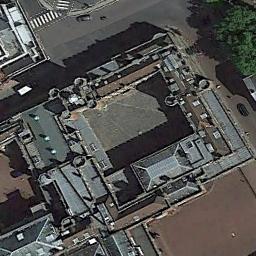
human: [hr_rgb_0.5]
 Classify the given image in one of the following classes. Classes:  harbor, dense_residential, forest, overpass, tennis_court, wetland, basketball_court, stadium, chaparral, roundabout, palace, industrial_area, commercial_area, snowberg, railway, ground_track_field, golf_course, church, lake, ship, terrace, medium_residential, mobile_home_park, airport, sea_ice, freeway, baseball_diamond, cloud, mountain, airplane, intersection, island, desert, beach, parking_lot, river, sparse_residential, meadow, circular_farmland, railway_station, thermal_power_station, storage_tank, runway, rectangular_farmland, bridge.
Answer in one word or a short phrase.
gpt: palace